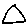
Label: triangle